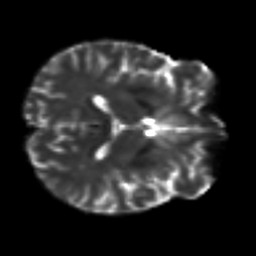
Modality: T2w
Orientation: axial
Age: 40
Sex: male
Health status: healthy
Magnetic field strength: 3 T
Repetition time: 8.4 s
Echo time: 0.0926 s